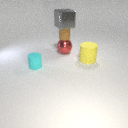
small cyan rubber cylinder to the left of large yellow rubber cylinder